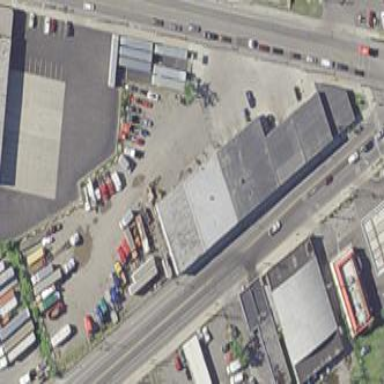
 specializing in transportation services."